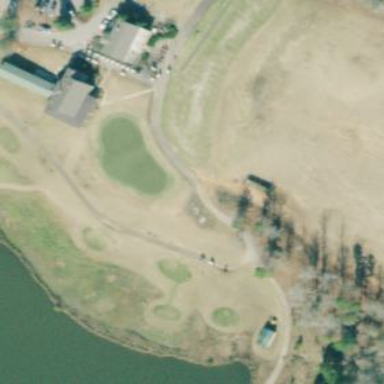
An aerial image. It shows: Grassy area designated as golf fairway.